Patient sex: M
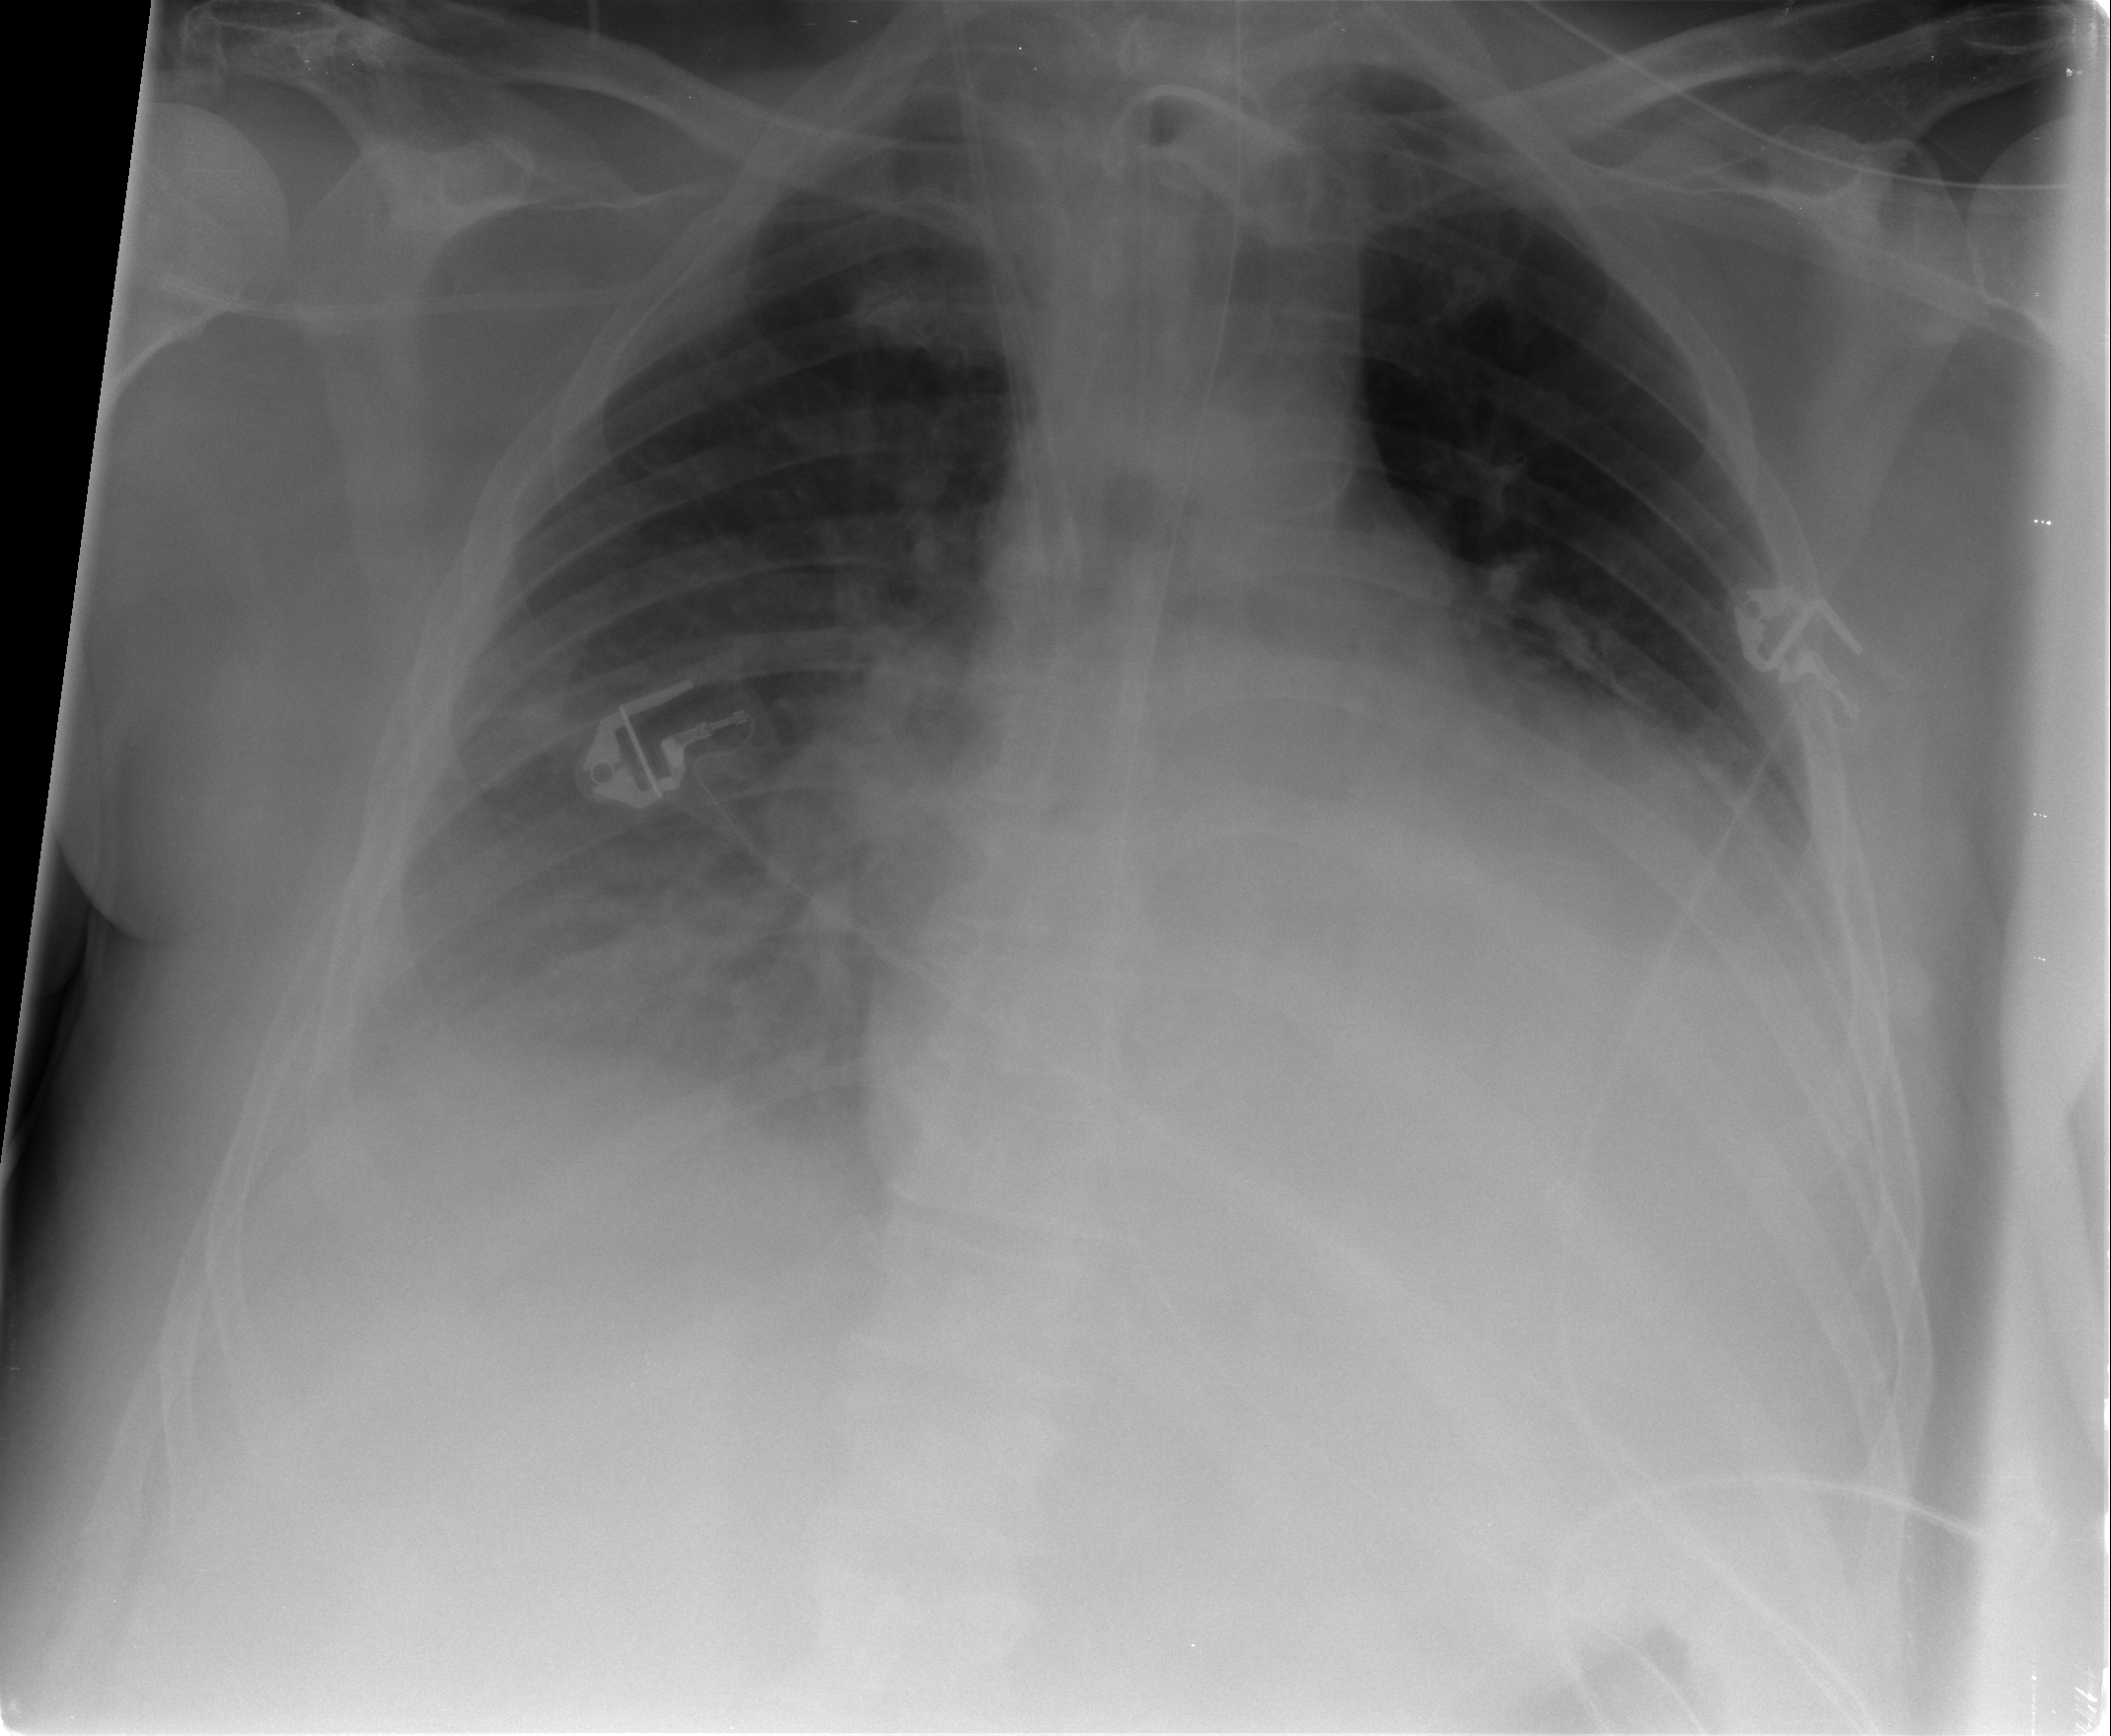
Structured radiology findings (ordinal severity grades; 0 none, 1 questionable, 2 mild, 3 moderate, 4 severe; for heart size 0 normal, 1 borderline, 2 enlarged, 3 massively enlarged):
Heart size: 3
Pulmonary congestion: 2
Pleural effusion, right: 2
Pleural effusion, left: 3
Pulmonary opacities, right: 2
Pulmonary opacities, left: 0
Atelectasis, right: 3
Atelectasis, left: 3